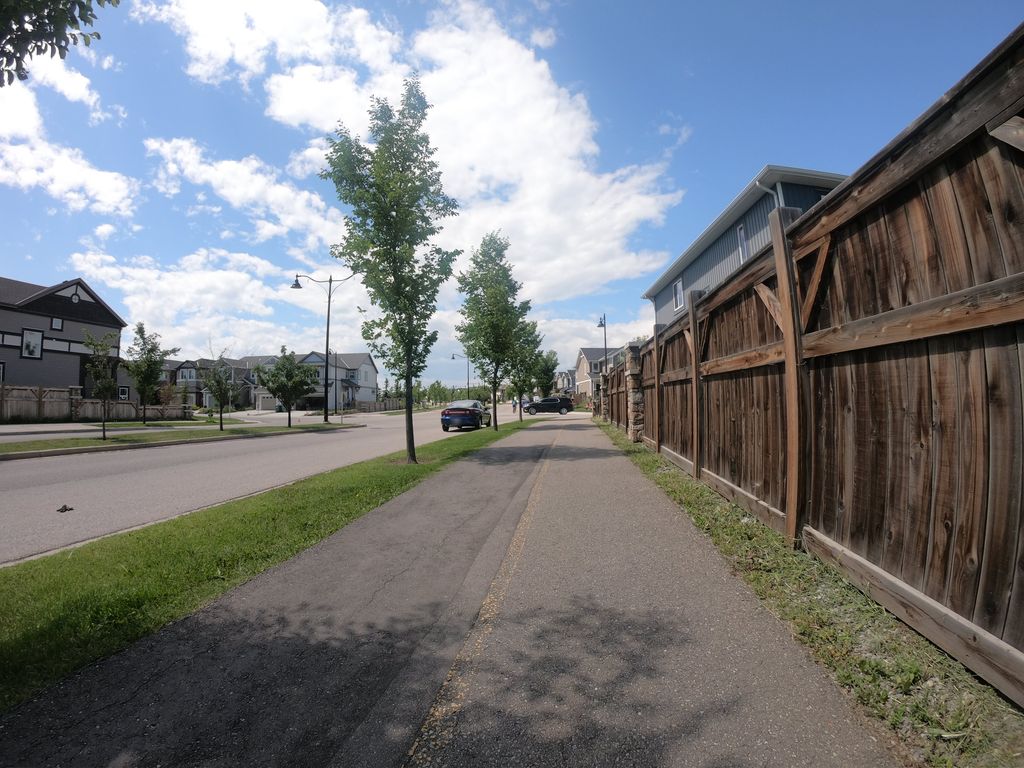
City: calgary